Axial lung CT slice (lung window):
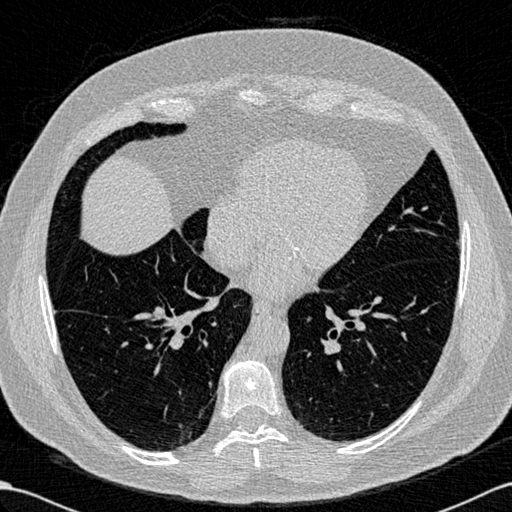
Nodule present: no